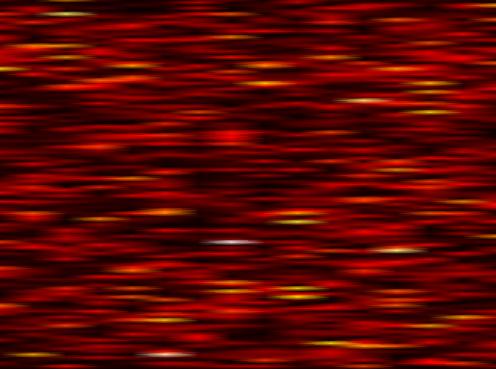
Label: FOFDM